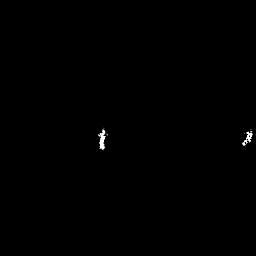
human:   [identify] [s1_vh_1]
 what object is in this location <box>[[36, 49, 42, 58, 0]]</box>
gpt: <ref>1 small ship at the center</ref>

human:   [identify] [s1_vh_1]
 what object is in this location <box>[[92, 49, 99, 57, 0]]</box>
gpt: <ref>1 small ship at the right</ref>